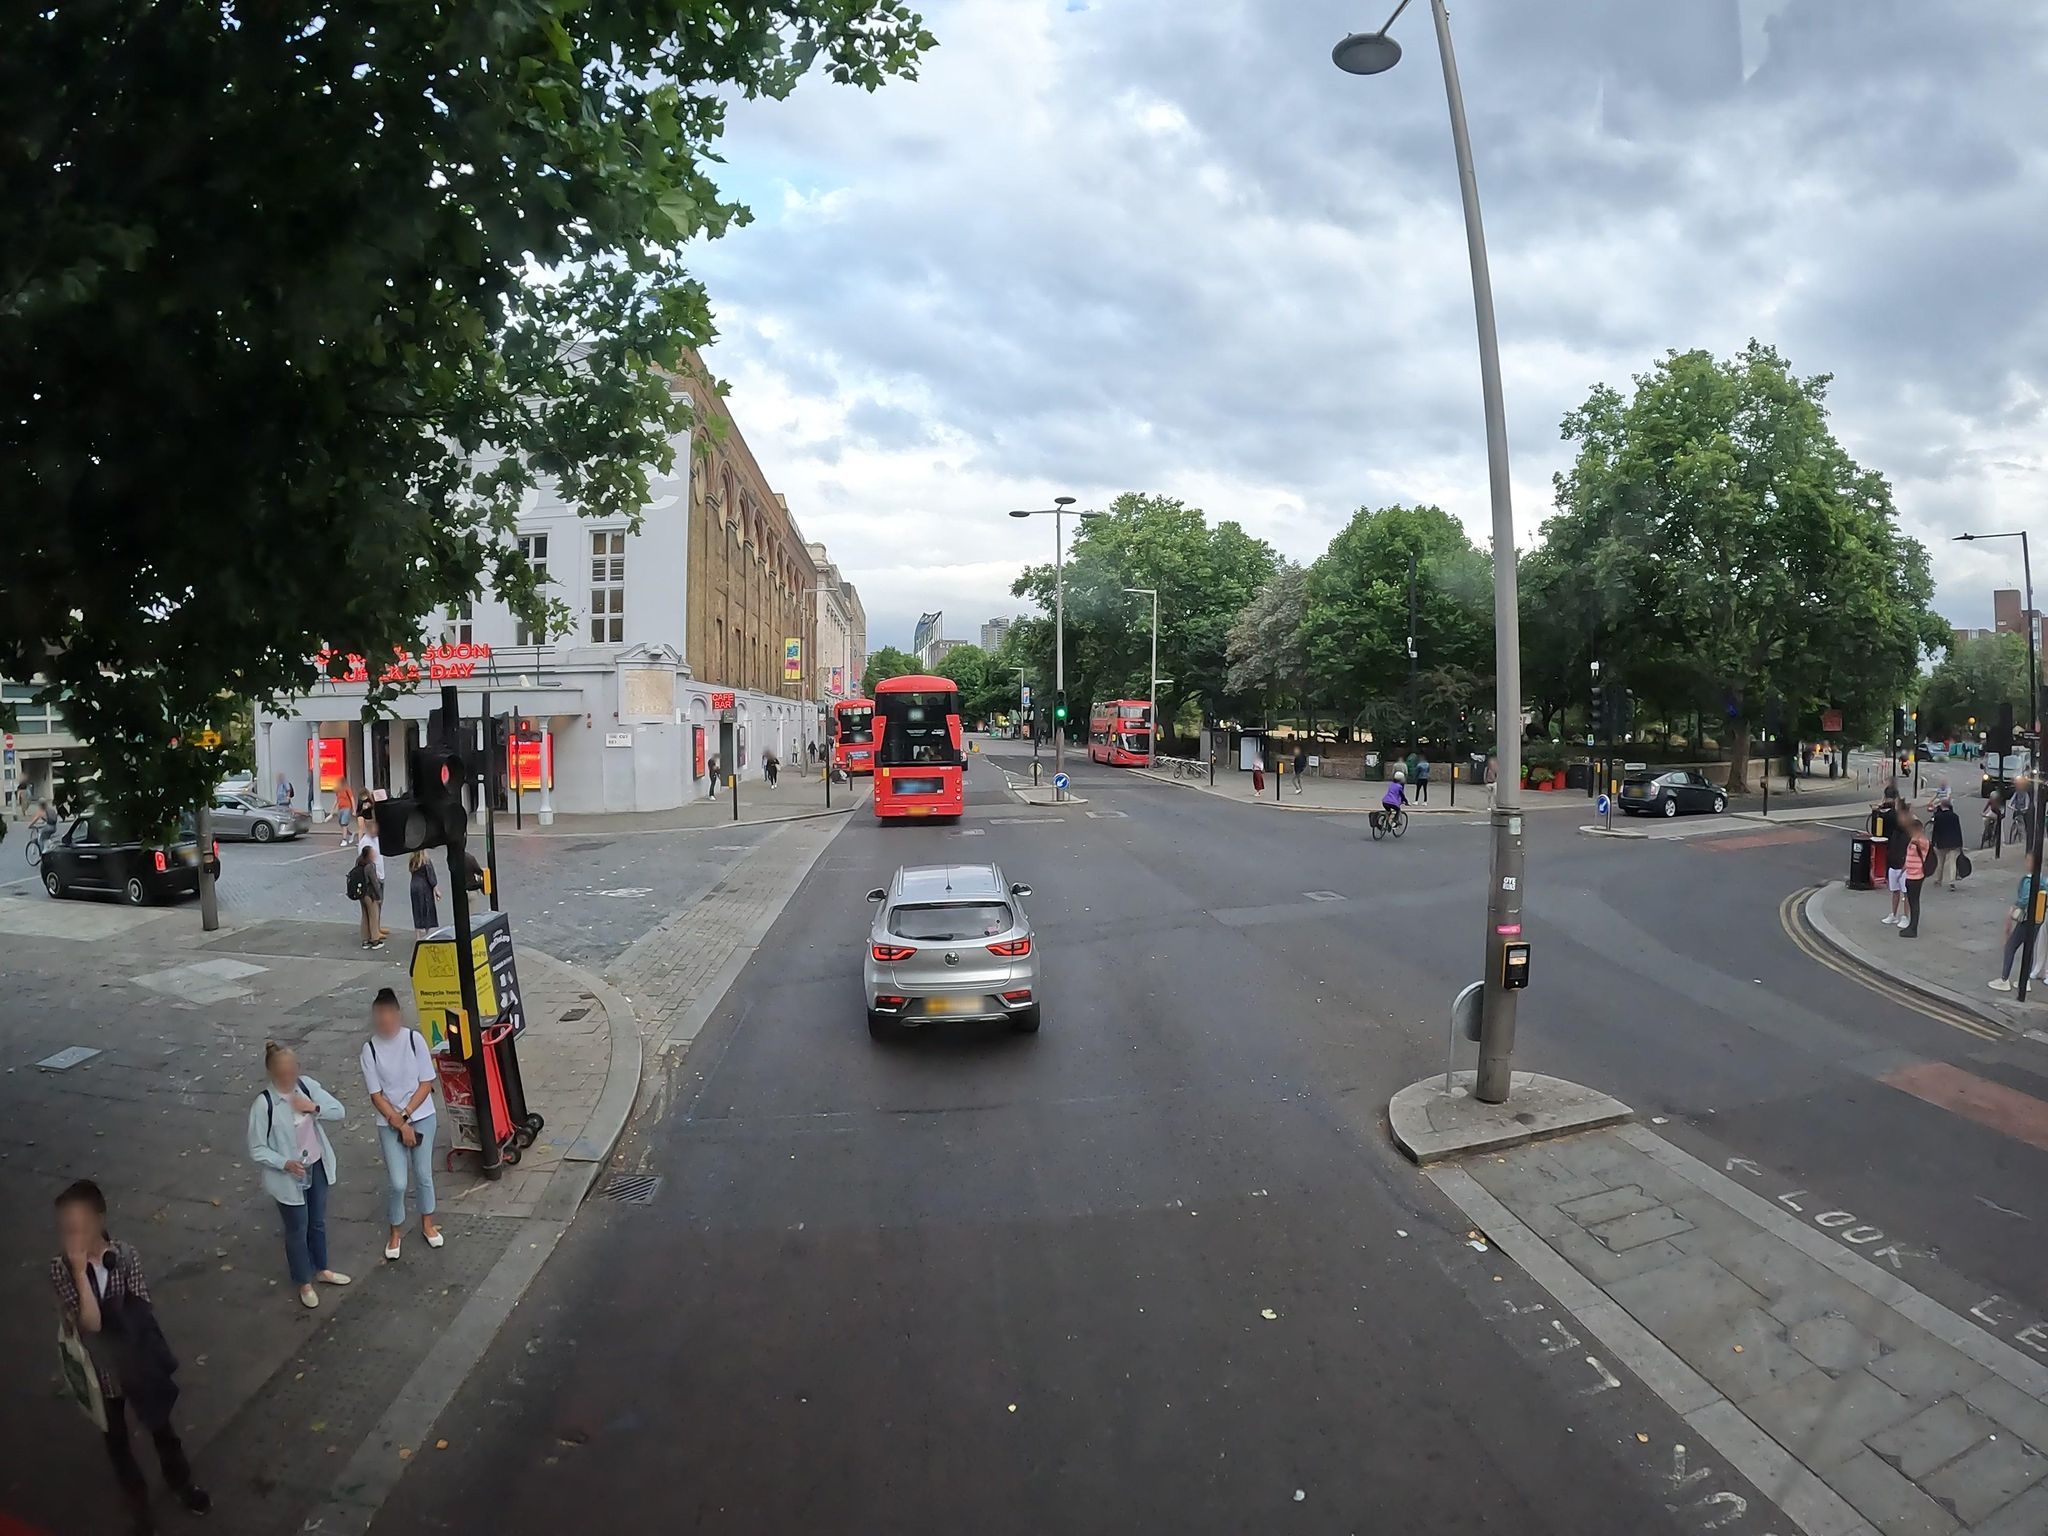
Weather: cloudy
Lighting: day
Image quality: good
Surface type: cycling surface
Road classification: primary
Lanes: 2
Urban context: urban centre
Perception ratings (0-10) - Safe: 6.05, Lively: 4.07, Beautiful: 4.45, Boring: 0.9, Depressing: 6.63, Wealthy: 6.98